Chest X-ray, AP view. Patient: 30 years old, sex F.
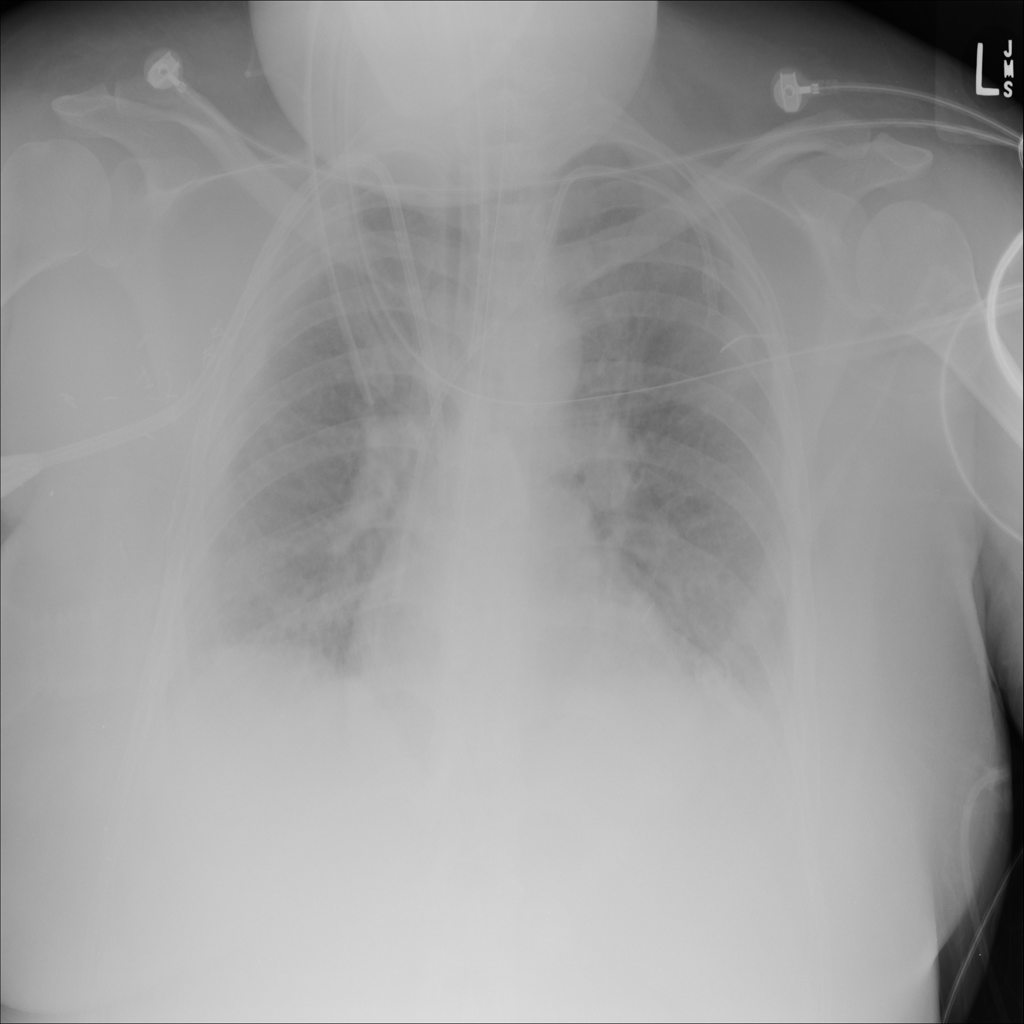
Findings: No Finding